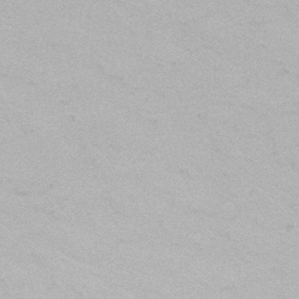
Label: frost